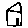
Label: house